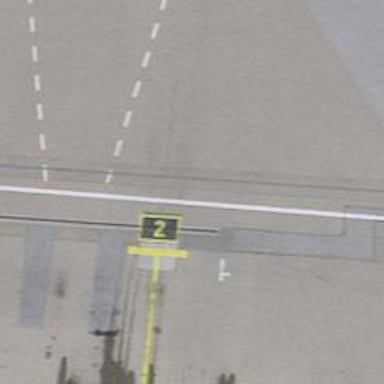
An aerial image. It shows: Airport parking position.